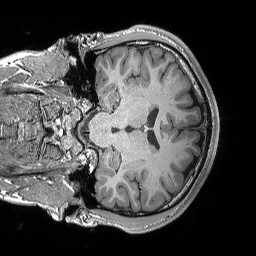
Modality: T1w
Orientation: coronal
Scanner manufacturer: siemens
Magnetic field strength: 3 T
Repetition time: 2.25 s
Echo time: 0.00306 s